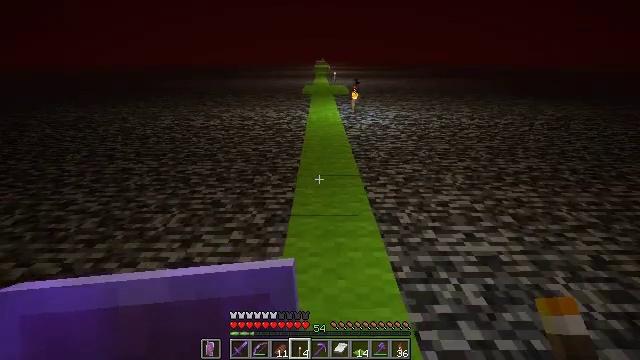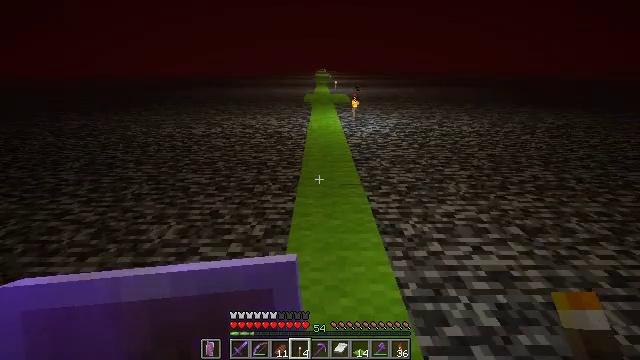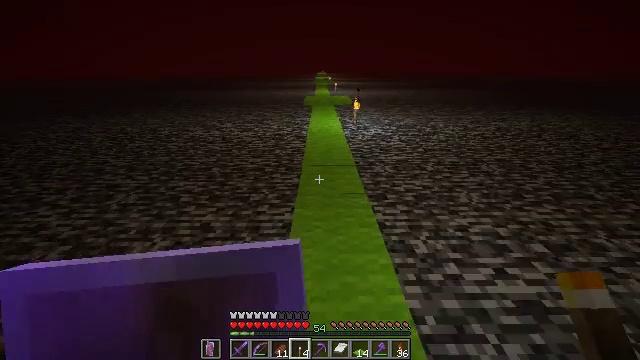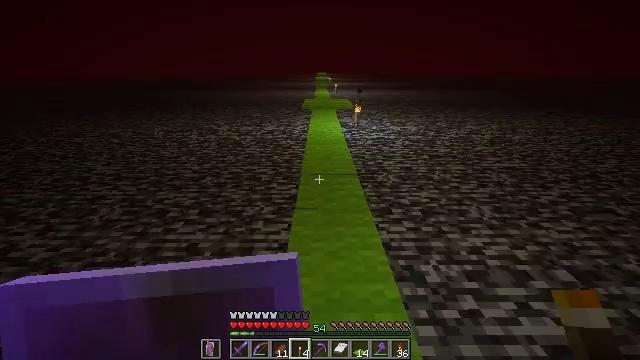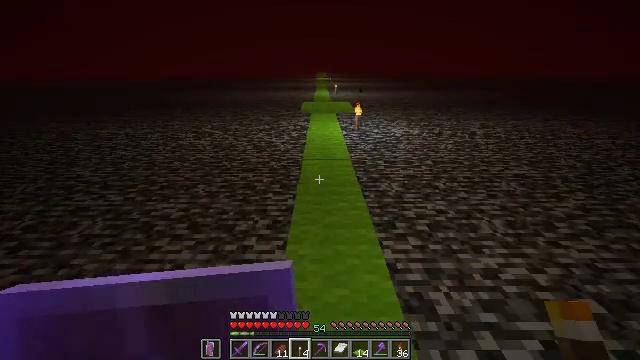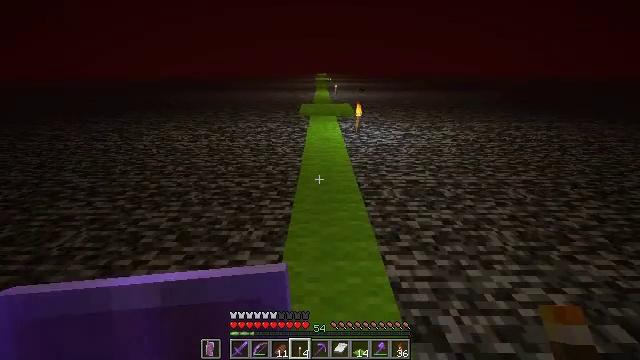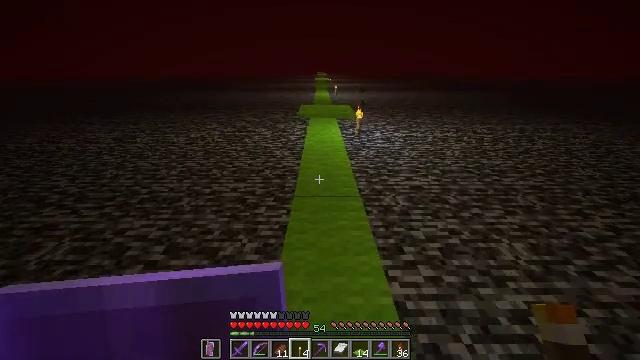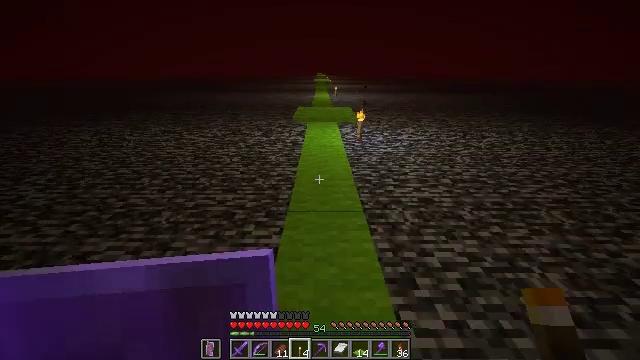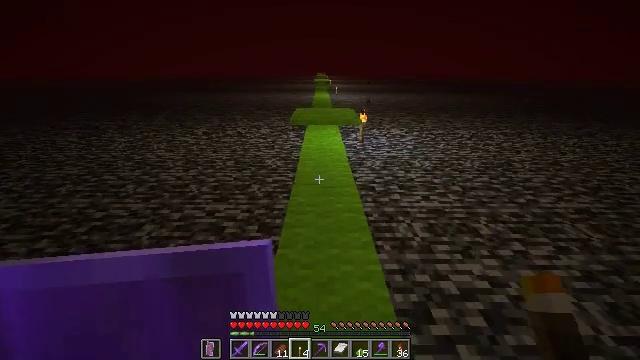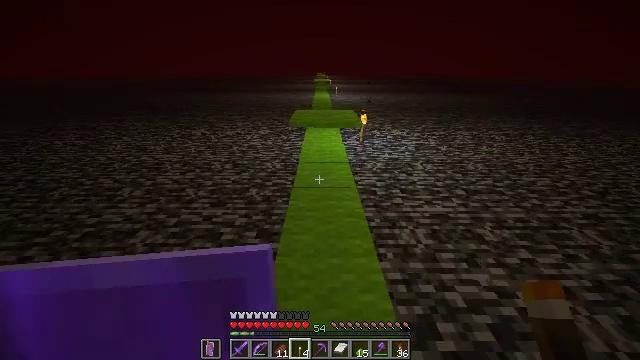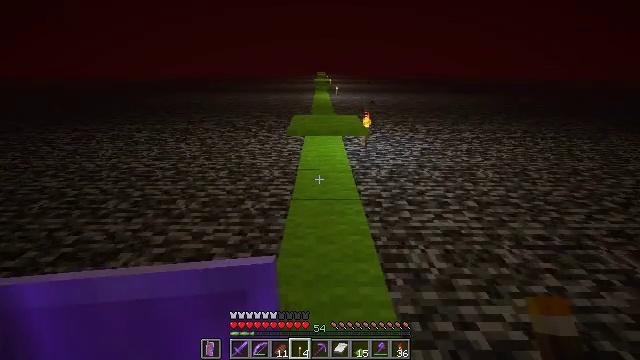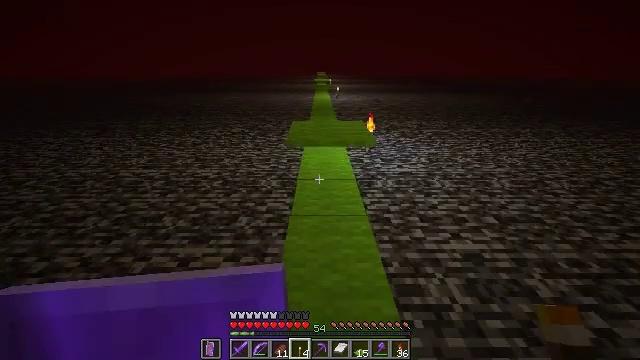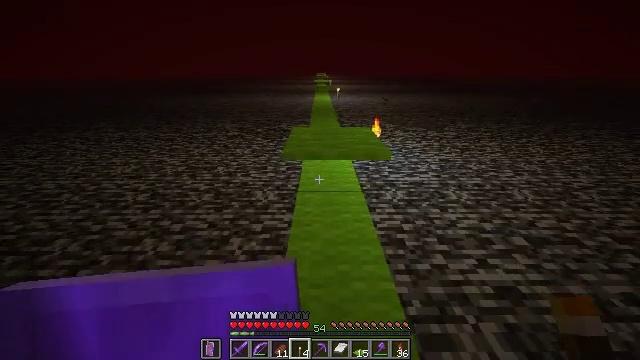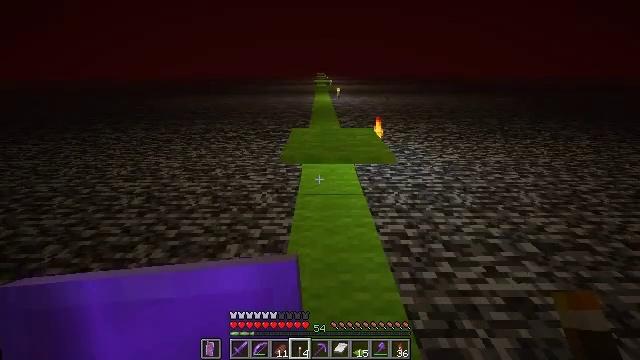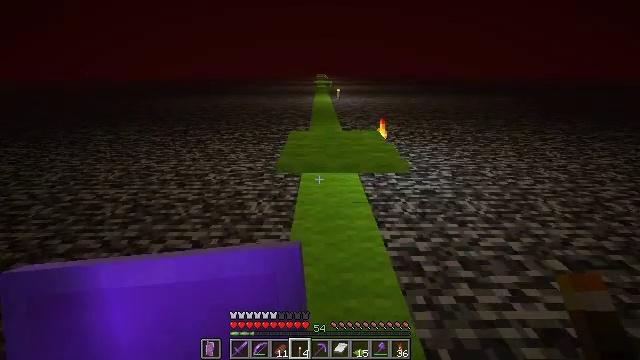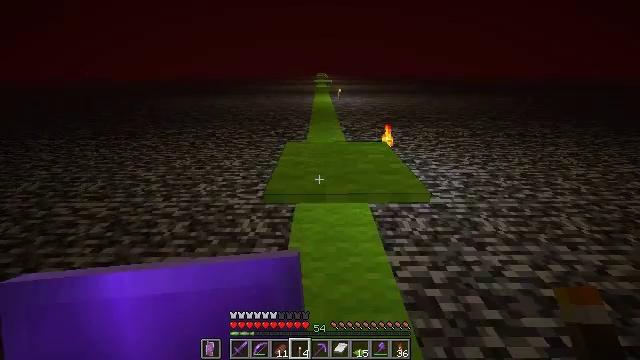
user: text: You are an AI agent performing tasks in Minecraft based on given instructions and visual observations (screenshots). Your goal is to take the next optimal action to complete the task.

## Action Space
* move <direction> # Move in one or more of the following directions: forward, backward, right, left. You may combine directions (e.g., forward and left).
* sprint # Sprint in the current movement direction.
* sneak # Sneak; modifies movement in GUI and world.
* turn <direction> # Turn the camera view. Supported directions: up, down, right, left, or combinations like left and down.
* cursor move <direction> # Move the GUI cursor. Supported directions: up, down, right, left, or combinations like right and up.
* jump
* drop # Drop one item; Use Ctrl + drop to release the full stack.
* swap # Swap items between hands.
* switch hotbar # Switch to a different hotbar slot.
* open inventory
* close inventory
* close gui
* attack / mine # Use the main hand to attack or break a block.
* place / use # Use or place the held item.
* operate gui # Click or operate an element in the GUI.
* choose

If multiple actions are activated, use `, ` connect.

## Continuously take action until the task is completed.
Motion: motion action
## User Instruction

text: Dig the lime carpet up.
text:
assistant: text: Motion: move forward, sprint, turn up
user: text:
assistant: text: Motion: move forward, sprint
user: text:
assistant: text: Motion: move forward, sprint
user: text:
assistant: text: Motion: move forward, sprint
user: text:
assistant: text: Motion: move forward, sprint
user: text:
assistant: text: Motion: move forward, sprint
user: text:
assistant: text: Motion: move forward, sprint
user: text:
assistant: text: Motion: move forward, sprint
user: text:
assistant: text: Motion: move forward, sprint
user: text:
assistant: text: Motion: move forward, sprint
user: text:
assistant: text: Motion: move forward, sprint
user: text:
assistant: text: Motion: move forward, sprint
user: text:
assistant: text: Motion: move forward, sprint
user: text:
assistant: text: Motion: move forward, sprint
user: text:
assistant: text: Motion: move forward, sprint
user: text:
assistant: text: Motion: move forward, sprint
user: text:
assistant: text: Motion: move forward, sprint
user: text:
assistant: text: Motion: move forward, sprint, turn down
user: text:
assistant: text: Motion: move forward, turn down, attack / mine
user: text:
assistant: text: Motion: turn down, attack / mine
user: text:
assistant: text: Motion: turn down, attack / mine
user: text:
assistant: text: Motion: turn left and down, attack / mine
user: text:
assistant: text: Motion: turn down, attack / mine
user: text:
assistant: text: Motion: attack / mine
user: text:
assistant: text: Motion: attack / mine
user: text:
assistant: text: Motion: no_op
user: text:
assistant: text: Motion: move forward
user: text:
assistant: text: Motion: move forward
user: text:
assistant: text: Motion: move forward, turn right and up
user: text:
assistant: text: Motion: move forward, sprint, turn up